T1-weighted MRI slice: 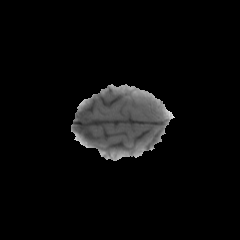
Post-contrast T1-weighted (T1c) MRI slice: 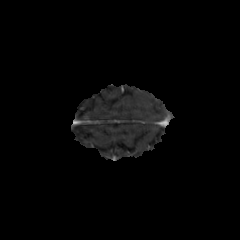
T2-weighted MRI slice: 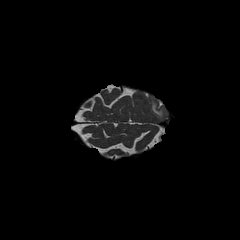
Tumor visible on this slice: yes